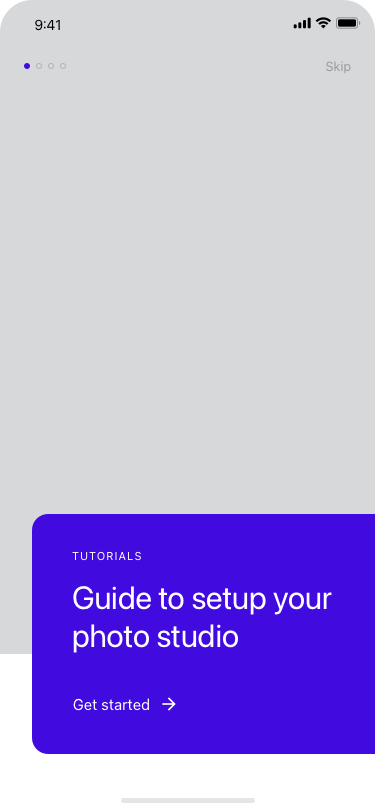
Text in this UI design:
Get started
Guide to setup your photo studio
TUTORIALS
Skip